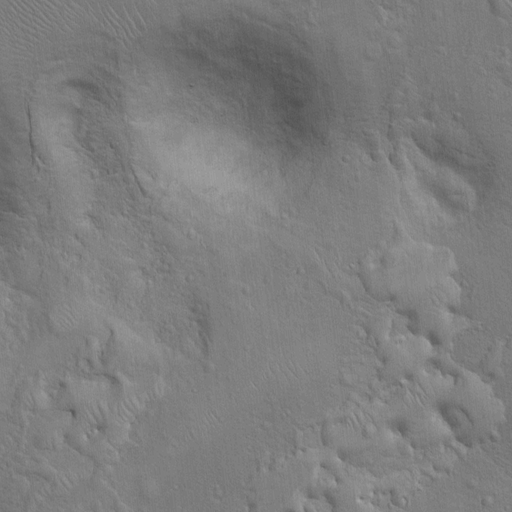
Classes present: Background, Cone